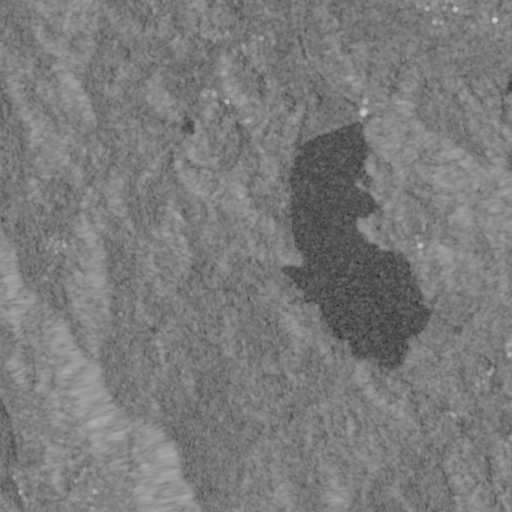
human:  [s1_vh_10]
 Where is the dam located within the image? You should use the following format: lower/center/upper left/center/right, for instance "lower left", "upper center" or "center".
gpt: The dam is located in the upper right of the image.
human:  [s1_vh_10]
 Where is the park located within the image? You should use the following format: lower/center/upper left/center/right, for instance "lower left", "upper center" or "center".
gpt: The park is located in the lower right of the image.
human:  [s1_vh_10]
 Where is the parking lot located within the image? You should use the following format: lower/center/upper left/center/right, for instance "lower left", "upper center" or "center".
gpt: The parking lot is located in the lower right of the image.
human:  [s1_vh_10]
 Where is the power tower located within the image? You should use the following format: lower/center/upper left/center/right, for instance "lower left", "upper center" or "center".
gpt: The power tower is located in the lower of the image.
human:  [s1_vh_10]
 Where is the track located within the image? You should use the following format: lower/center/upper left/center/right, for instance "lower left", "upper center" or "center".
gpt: There is no track in the image.

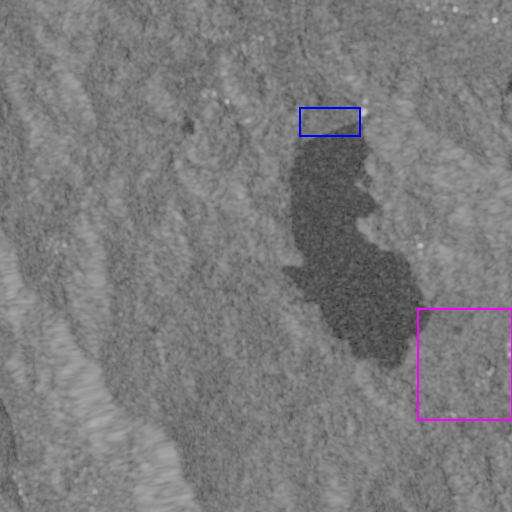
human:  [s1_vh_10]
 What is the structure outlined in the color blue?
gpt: The structure outlined in blue is a dam.
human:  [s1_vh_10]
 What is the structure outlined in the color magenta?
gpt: The structure outlined in magenta is a park.
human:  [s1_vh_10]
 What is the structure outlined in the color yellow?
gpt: There is no yellow outline.